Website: apple
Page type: billing-address
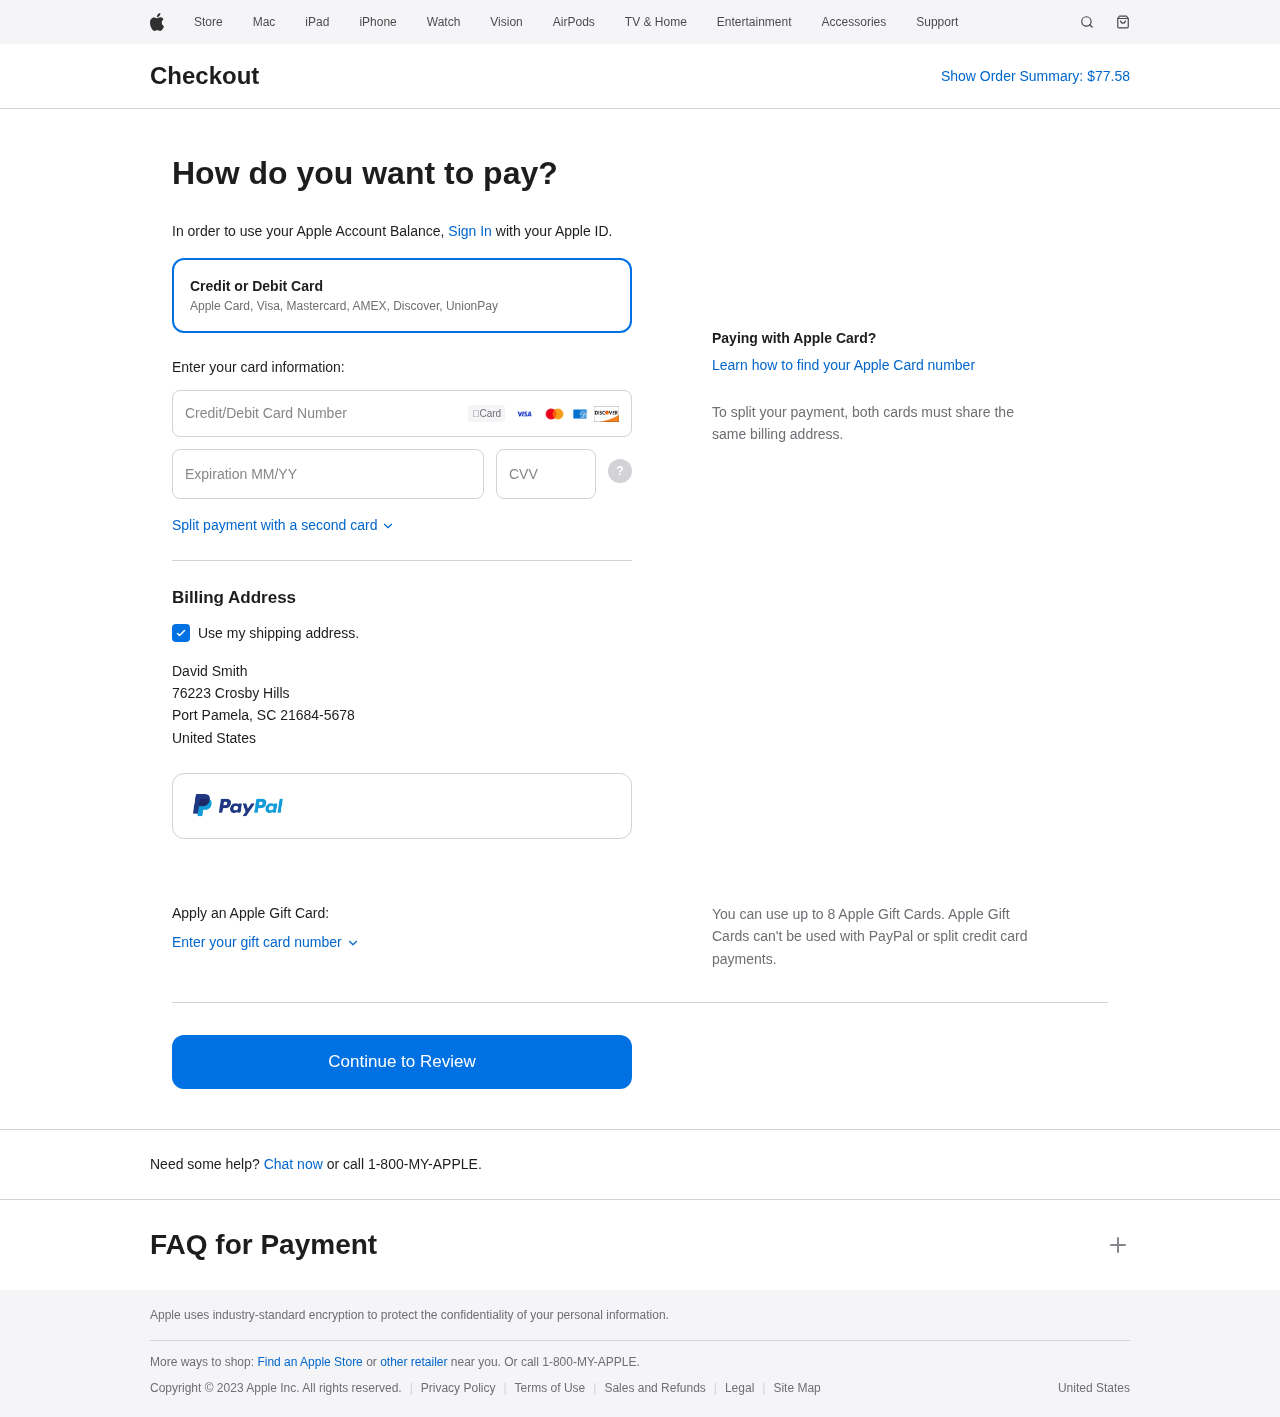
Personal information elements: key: PII_CARD_CVV
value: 170
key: PII_CARD_EXPIRY
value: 06/29
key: PII_CARD_NUMBER
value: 6521 5958 4174 9167
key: PII_CITY
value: Port Pamela
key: PII_COUNTRY
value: United States
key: PII_FULLNAME
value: David Smith
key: PII_POSTCODE_FULL
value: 21684-5678
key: PII_STATE_ABBR
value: SC
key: PII_STREET
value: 76223 Crosby Hills
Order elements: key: ORDER_TOTAL
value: $77.58